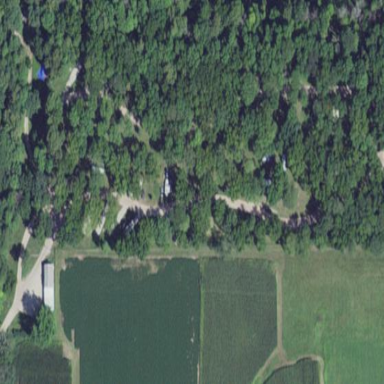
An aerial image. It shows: Camping site with tents and caravans.